九年级 · 画法几何学
(本小题 8.0 分)

如图, 点 $E$ 是 $\triangle A B C$ 的内心, $A E$ 的延长线和 $\triangle A B C$ 的外接圆 $\odot O$ 相交于点 $D$ 过 $D$ 作直线 $D G / / B C$.

(1) 若 $\angle A C B=70^{\circ}$ ，则 $\angle A D B=$ ; $\angle A E B=$

(2)求证: $D E=C D$;

(3)求证: $D G$ 是 $\odot O$ 的切线.

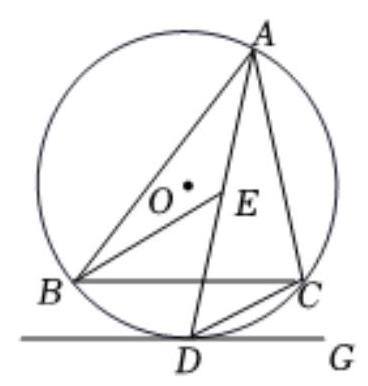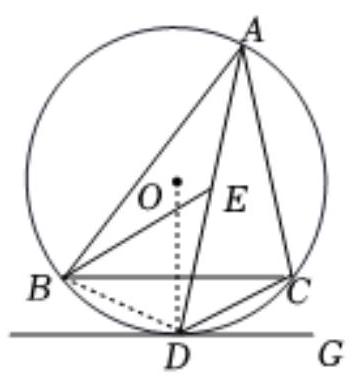
答案:  $70^{\circ} 125^{\circ}$
【解析】(1)解：如图, 连接 $B D, O D$,

$\because \overparen{A B}=\overparen{A B}$

$\therefore \angle A C B=\angle A D B=70^{\circ}$,

$\therefore \angle A B C+\angle B A C=110^{\circ}$,

$\because$ 点 $E$ 是 $\triangle A B C$ 的内心,

$\therefore A E$ 平分 $\angle B A C, B E$ 平分 $\angle A B C$,

$\therefore \angle B A E=\angle C A E, \angle A B E=\angle C B E$,

$\therefore \angle B A E+\angle A B E=55^{\circ}$,

$\therefore \angle A E B=125^{\circ}$,

故答案为: $70^{\circ}, 125^{\circ}$;

(2)证明: $\because \angle B A E=\angle C A E$,

$\therefore \overparen{B D}=\overparen{C D}$,

$\therefore B D=C D$,

$\because \angle B A E=\angle C A E=\angle C B D, \angle A B E=\angle C B E$,

$\therefore \angle B E D=\angle B A E+\angle A B E=\angle C B D+\angle C B E=\angle D B E$,

$\therefore B D=D E$,

$\therefore D E=C D$;

(3)证明: $\because \widehat{B D}=\widehat{C D}$,

$\therefore O D \perp B C$,

$\because D G / / B C$

$\therefore O D \perp D G$,

又 $\because O D$ 是半径,

$\therefore D G$ 是 $\odot O$ 的切线.

(1) 由圆周角定理可得 $\angle A C B=\angle A D B=70^{\circ}$, 由三角形的内心的性质可得 $\angle A E B=125^{\circ}$;

(2) 由三角形的内心的性质可得 $A E$ 平分 $\angle B A C, B E$ 平分 $\angle A B C$, 可得 $\angle B A E=\angle C A E, \angle A B E=\angle C B E$,
由外角的性质可得 $\angle B E D=\angle D B E$, 可证 $D E=C D$;

(3) 由垂径定理可得 $O D \perp B C$, 由平行线的性质可得 $O D \perp D G$, 可得结论.

本题考查了三角形内切圆与内心, 圆的有关性质, 切线的判定和性质, 灵活运用这些性质解决问题是解题的关键.